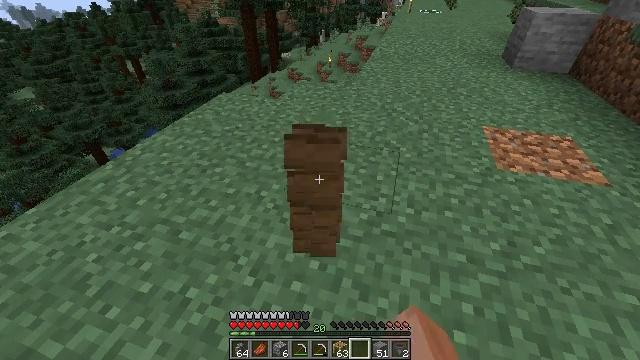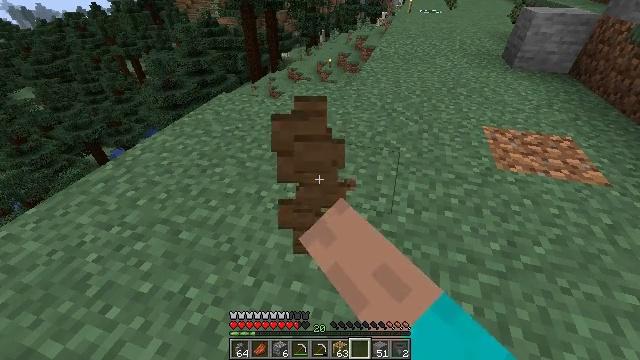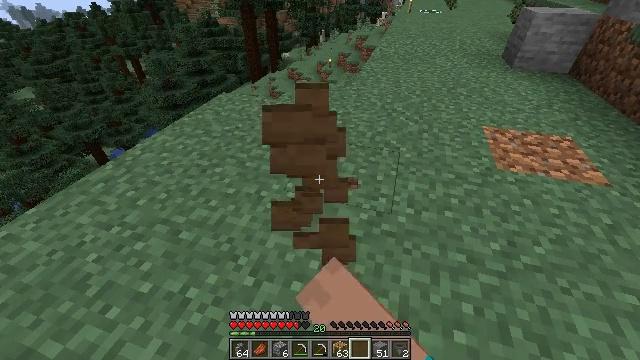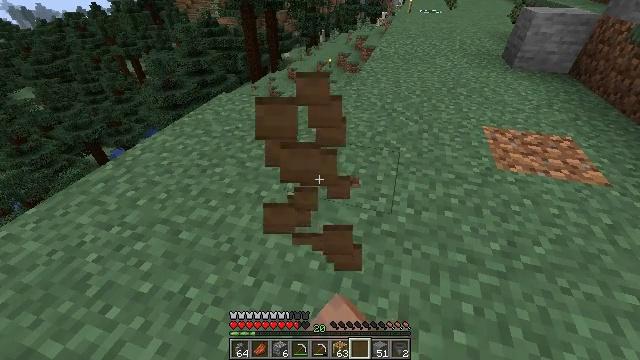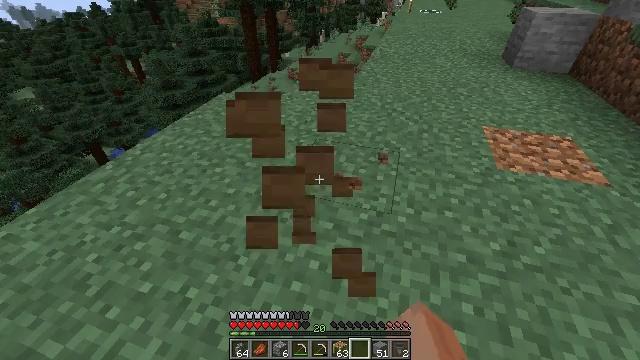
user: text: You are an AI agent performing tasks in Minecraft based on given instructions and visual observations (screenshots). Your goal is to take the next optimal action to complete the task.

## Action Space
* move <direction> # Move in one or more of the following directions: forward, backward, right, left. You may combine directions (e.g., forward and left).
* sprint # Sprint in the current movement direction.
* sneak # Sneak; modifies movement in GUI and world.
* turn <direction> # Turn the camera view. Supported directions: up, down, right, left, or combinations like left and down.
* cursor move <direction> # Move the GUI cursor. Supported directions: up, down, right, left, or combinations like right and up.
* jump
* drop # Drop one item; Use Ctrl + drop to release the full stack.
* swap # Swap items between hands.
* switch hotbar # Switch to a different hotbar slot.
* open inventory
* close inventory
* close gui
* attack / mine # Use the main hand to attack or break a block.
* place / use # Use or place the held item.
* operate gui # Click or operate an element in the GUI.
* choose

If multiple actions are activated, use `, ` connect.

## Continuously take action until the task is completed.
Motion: motion action
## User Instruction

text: Reclaim the spruce fence for reuse.
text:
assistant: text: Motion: attack / mine
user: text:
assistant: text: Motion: attack / mine
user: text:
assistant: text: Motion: attack / mine
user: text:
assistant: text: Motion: attack / mine
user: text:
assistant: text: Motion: attack / mine